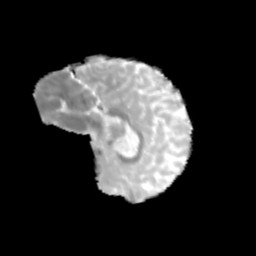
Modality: MD
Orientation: sagittal
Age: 12
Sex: male
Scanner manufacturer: siemens
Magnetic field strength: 3 T
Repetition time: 3.8 s
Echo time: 0.07 s